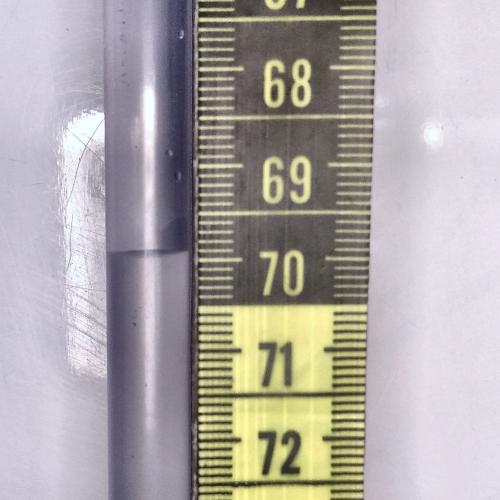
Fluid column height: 69.9 cm